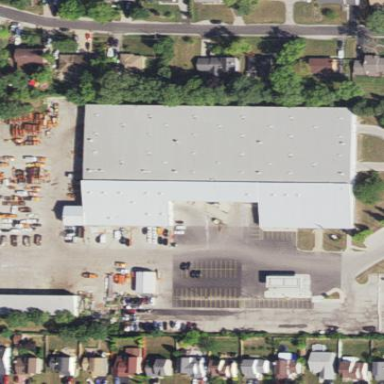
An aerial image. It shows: Industrial building.